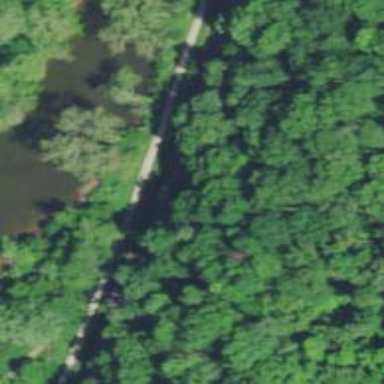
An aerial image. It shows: Cycleway.